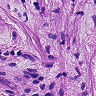
Metastatic tissue present: yes